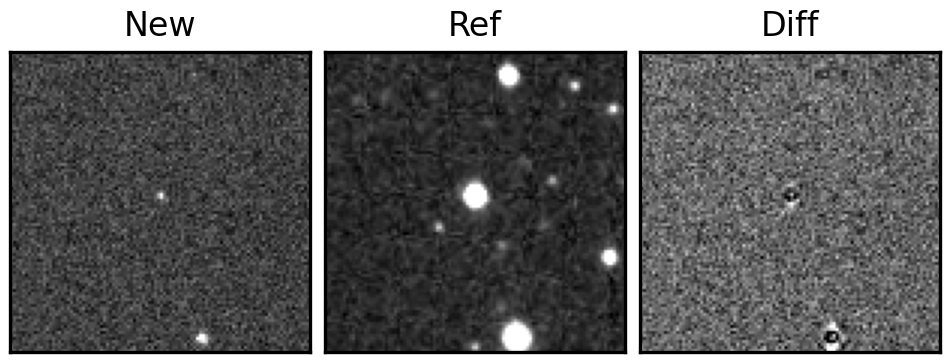
Label: bogus